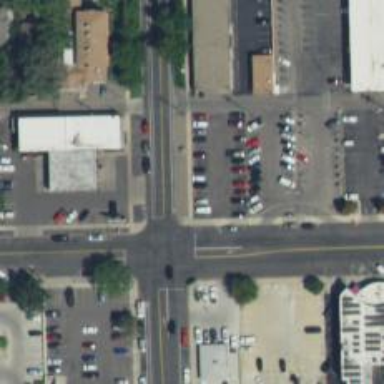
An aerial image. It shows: Parking space is available.